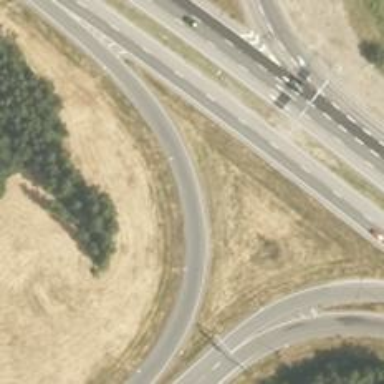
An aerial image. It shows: Trunk link road with asphalt surface.